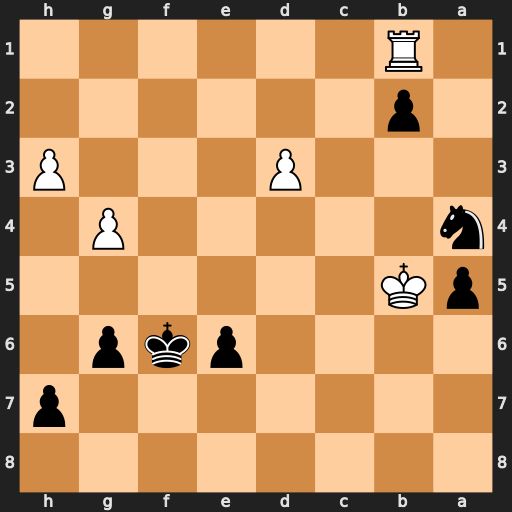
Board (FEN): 8/7p/4pkp1/pK6/n5P1/3P3P/1p6/1R6
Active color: b
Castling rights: -
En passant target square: -
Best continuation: Nc3+ Kc4 Nxb1